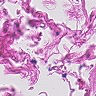
Metastatic tissue present: no